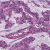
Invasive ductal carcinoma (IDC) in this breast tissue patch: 1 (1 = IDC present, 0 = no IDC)